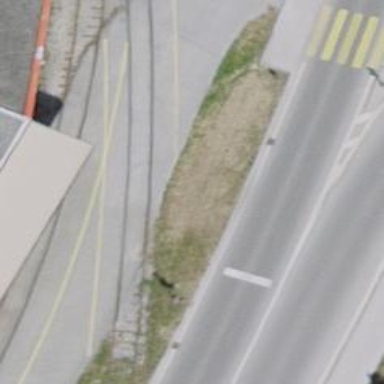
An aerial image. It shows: Level crossing along the railway.